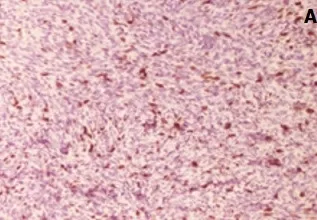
Ki-67 staining: IHC, x 200: marked increase in cell proliferation in fibrosarcomatous areas.
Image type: pathology (immunostaining)